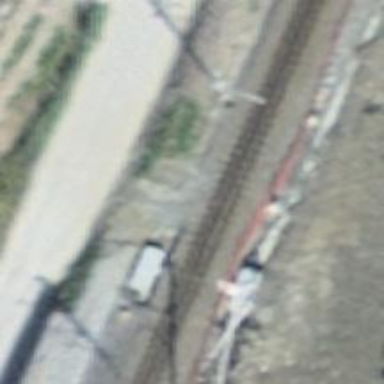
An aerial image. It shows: Railway switch.